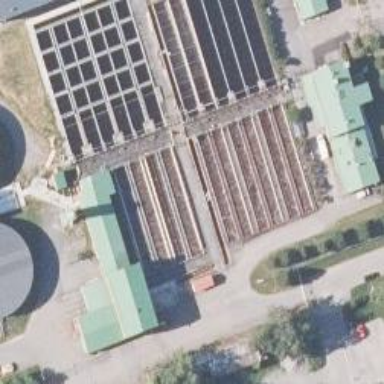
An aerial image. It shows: View of wastewater plant.